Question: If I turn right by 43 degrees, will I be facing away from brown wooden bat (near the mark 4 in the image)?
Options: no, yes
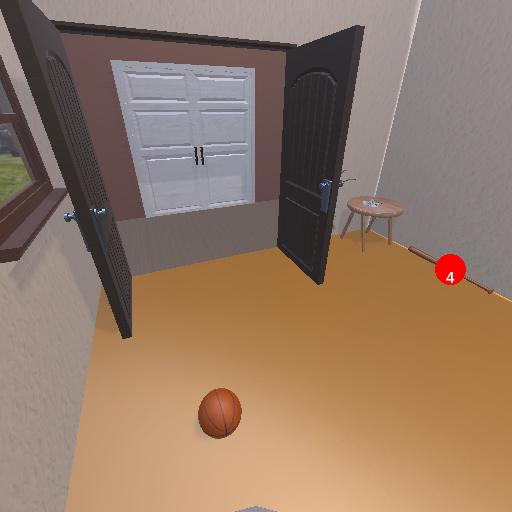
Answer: no